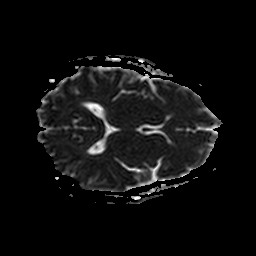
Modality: ADC
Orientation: axial
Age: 42
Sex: female
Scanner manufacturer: philips
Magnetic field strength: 1.5 T
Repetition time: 4.822 s
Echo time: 0.07764 s